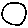
Label: moon